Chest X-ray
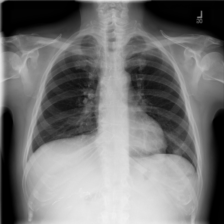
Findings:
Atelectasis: negative
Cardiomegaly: negative
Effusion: negative
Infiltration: negative
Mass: negative
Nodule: negative
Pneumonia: negative
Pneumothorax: negative
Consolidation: negative
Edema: negative
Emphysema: negative
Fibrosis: negative
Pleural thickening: negative
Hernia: negative